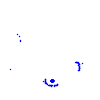
Particle: proton